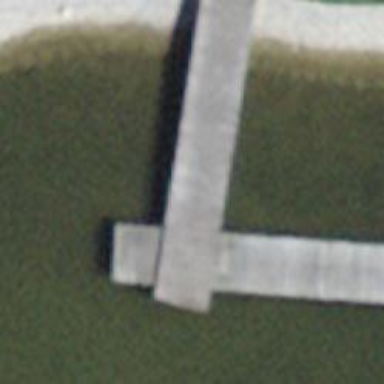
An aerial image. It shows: Man-made pier.